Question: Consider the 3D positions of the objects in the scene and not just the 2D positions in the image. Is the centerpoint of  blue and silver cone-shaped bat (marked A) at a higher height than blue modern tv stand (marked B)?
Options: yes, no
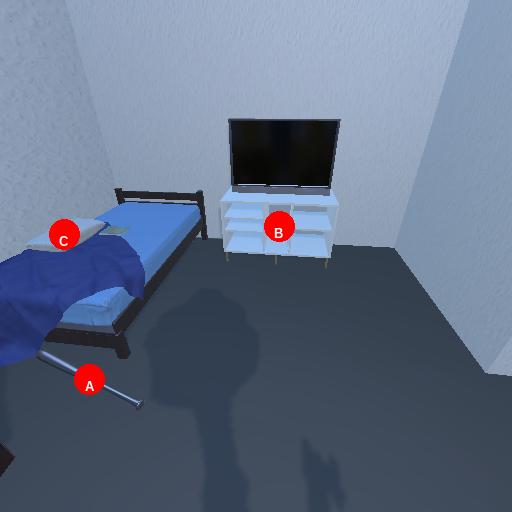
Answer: yes